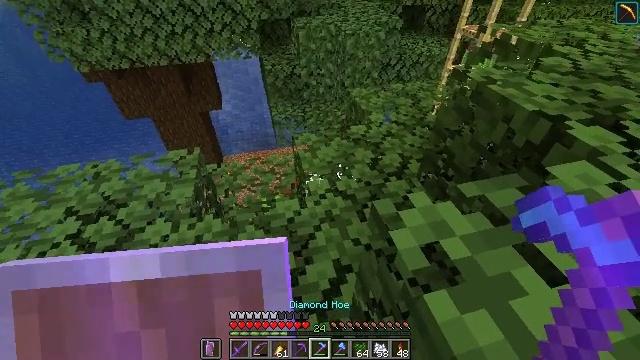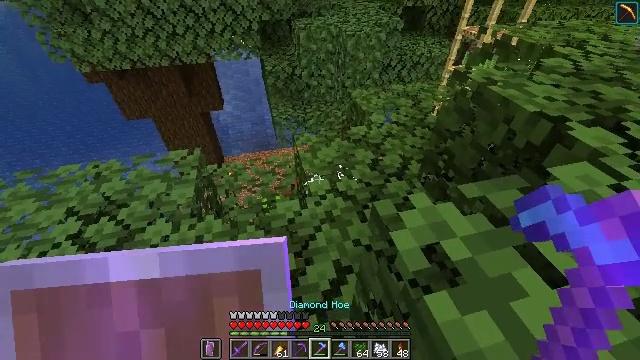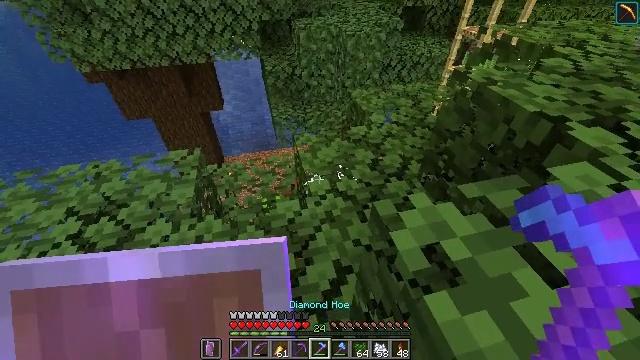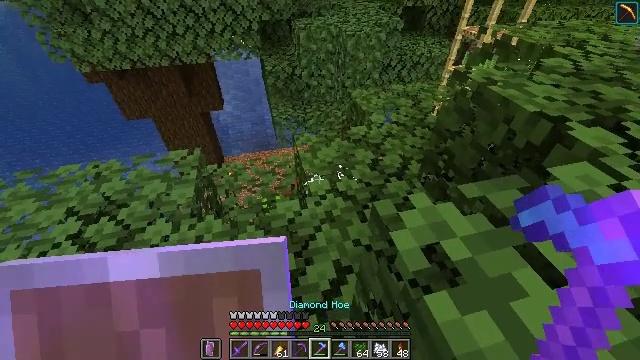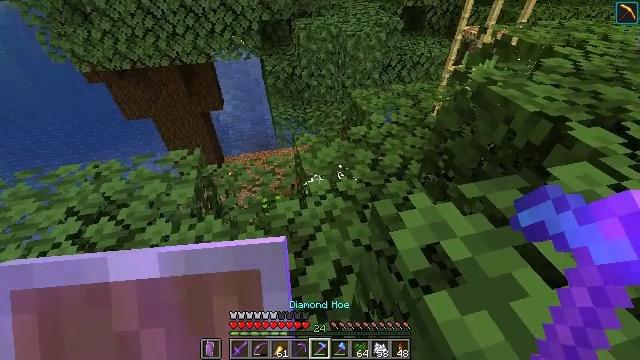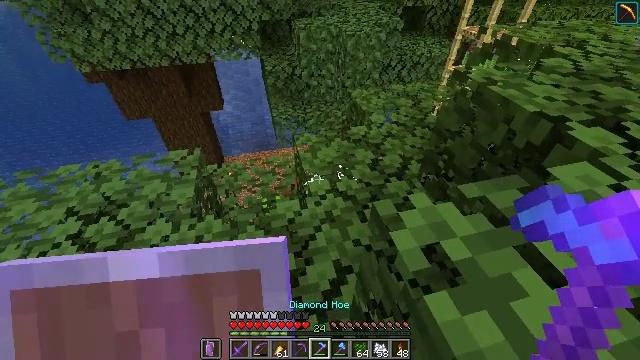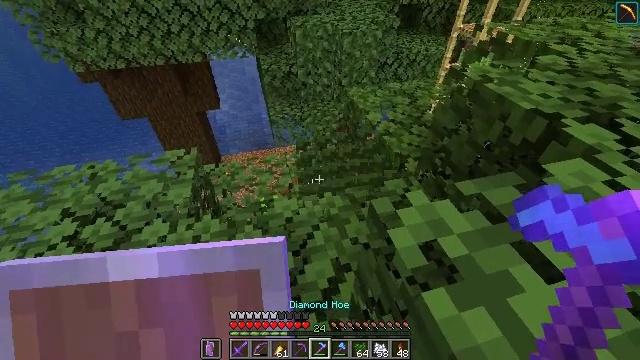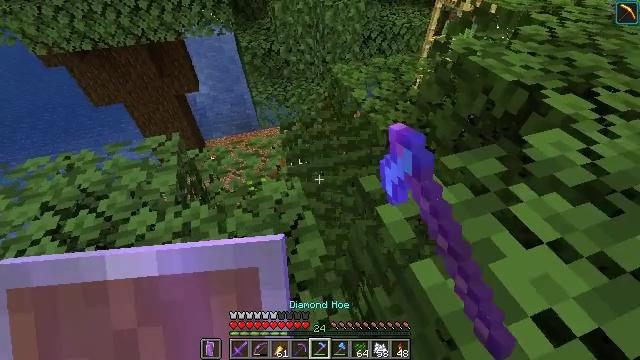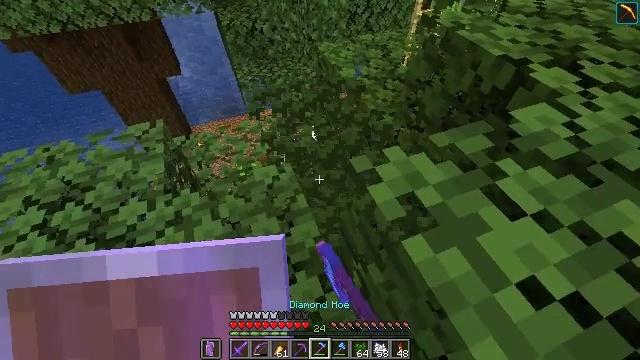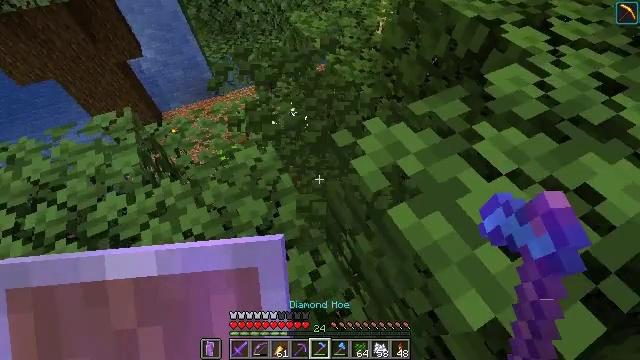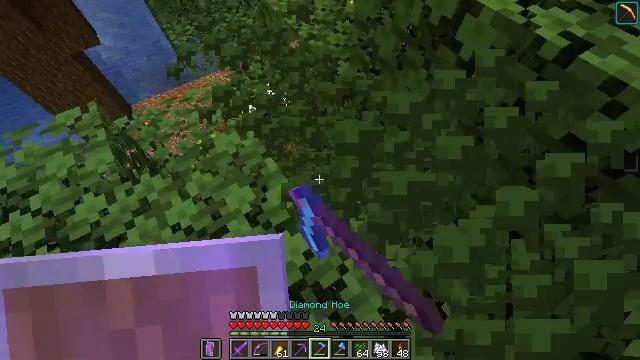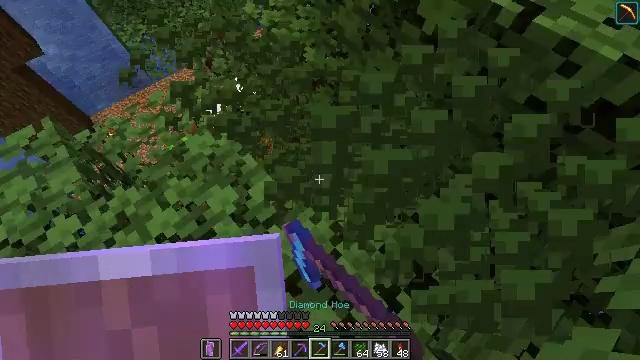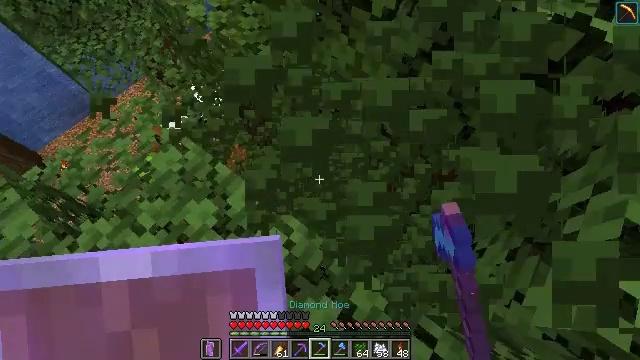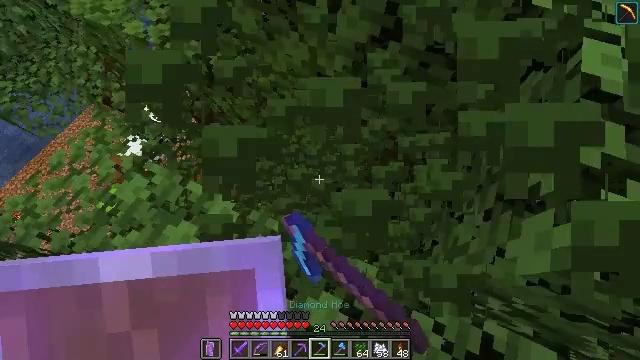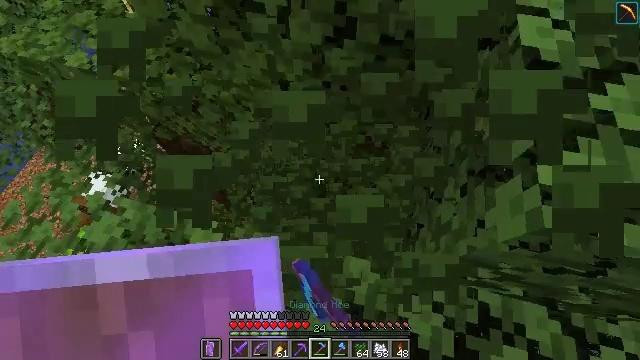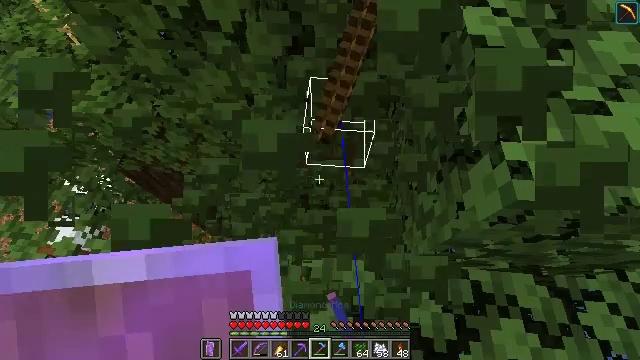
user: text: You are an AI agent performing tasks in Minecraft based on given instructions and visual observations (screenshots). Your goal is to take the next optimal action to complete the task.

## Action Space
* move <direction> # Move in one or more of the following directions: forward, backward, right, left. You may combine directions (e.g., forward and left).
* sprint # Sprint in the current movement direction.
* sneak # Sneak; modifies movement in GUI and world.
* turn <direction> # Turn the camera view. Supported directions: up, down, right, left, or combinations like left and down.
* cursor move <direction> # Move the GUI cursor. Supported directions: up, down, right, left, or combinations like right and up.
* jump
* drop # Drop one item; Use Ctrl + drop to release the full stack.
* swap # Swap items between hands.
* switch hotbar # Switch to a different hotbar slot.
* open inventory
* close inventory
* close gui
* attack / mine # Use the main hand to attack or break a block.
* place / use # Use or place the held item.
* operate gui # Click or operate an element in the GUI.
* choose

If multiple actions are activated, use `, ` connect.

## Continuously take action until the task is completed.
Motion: motion action
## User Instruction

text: Break the dark oak leaves for resources.
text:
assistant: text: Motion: no_op
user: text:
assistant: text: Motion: no_op
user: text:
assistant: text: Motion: no_op
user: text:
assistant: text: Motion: no_op
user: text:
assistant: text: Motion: no_op
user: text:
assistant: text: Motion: attack / mine
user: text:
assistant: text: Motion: turn right and down, attack / mine
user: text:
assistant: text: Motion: turn right and down, attack / mine
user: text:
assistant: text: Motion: turn right and down, attack / mine
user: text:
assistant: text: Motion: turn right and down, attack / mine
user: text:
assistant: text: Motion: turn right and down, attack / mine
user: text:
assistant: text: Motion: turn right and down, attack / mine
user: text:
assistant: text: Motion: turn right, attack / mine
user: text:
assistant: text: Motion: turn right, attack / mine
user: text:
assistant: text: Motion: turn right and up, attack / mine
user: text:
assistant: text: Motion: attack / mine
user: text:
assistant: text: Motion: attack / mine
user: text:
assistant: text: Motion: no_op
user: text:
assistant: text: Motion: no_op
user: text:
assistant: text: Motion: no_op
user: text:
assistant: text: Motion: no_op
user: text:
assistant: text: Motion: no_op
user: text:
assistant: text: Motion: no_op
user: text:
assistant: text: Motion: no_op
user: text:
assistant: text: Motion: no_op
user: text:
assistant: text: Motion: no_op
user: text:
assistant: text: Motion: no_op
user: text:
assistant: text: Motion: no_op
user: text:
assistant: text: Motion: turn left
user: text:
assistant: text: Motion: turn left